Question: Using 'UIView animateWithDuration', I'm setting a 'UITableView' alpha to 0 so that it fades away in a disappearing animation. However, I'm noticing that when the 'UITableView' fades, there are areas on each cell that turn black before fading. If there is an image, the whole area behind it turns black while fading, and usually the inset space on both the left and right edge turn black. I've tried setting all of the background colors of the 'UITableViewCell' subviews to white and it still doesn't work.
This tableview is not embedded in a UITableViewController. Instead, it's a separate floating tableView that I'm using as a menu.
Here is an example of what happens when it's fading:

Here is the code I'm using as well
'''
[UIView animateWithDuration:ImageViewControllerBarsAnimationDuration delay:0 options: UIViewAnimationOptionAllowUserInteraction animations:^
{
if (self.menu.superview)
{
self.menu.alpha = 0;
}
}
completion:^(BOOL finished)
{
if (self.menu.superview)
{
[self.menu removeFromSuperview];
self.menu.alpha = 1;
}
}];
'''
+
'''
- (UITableViewCell *) tableView:(UITableView *)tableView cellForRowAtIndexPath:(NSIndexPath *)indexPath
{
static NSString *cellIdentifier = @"Cell";
UITableViewCell *tableViewCell = [tableView dequeueReusableCellWithIdentifier:cellIdentifier];
if (tableViewCell == nil)
{
tableViewCell = [[[UITableViewCell alloc] initWithStyle:UITableViewCellStyleDefault reuseIdentifier:cellIdentifier] autorelease];
}
[[tableViewCell textLabel] setFont:[UIFont fontWithName: @"Helvetica-Bold" size: 17]];
[[tableViewCell textLabel] setText: [self.menuItems objectAtIndex:0]];
[[tableViewCell imageView] setImage: [self.menuItems objectAtIndex:1]];
return tableViewCell;
}
'''
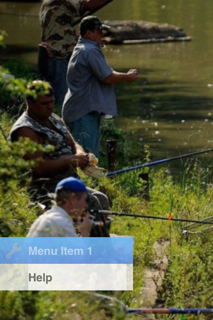
Answer: DTS gave me a solution to this, have to do the following:
'''
self.myTableView.backgroundView = nil;
self.myTableView.backgroundColor = [UIColor clearColor];
'''
Then inside of 'cellForRowAtIndexPath' method have to do this:
'''
- (UITableViewCell *)tableView:(UITableView *)tableView cellForRowAtIndexPath:(NSIndexPath *)indexPath
{
static NSString *kOneCellID = @"cellID";
UITableViewCell *cell = [tableView dequeueReusableCellWithIdentifier:kOneCellID];
if (cell == nil)
{
cell = [[[UITableViewCell alloc] initWithStyle:UITableViewCellStyleDefault reuseIdentifier:kOneCellID] autorelease];
cell.backgroundView = [[UIView alloc] init];
cell.backgroundView.backgroundColor = [UIColor whiteColor];
}
...
}
'''